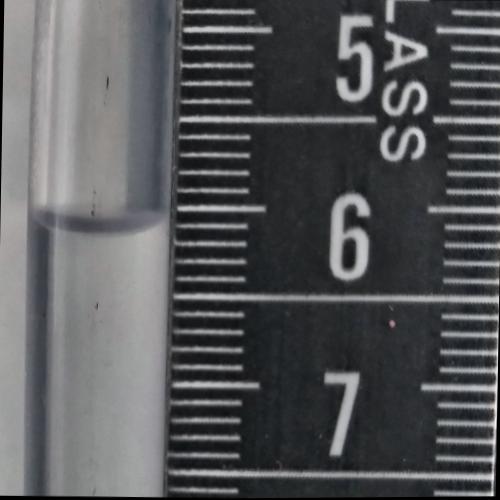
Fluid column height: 6.1 cm